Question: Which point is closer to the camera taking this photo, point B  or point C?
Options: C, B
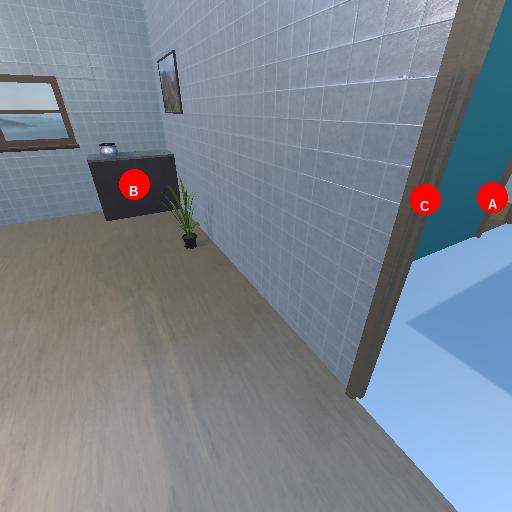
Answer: C